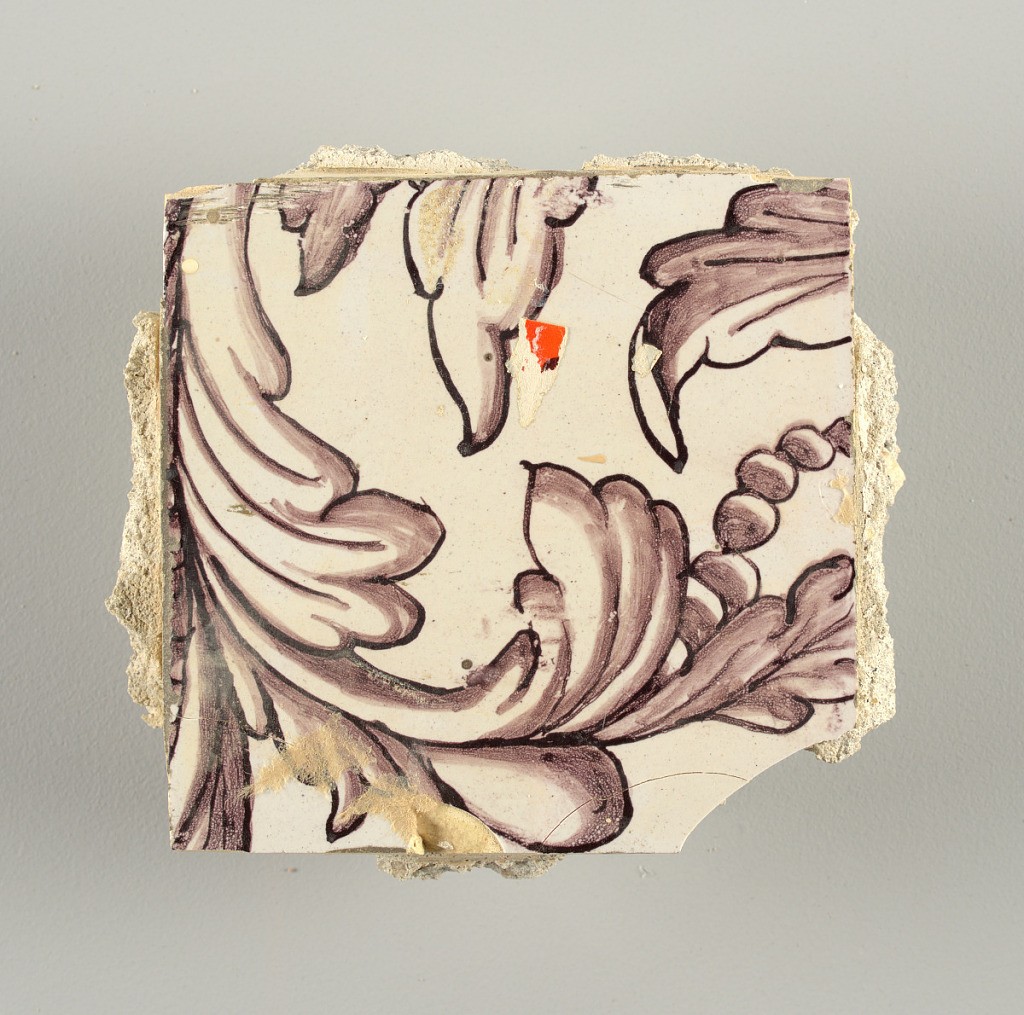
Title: Wall facing
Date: ca. 1725
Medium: tin-glazed earthenware, underglaze
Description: Two vertical rectangles, twenty-three tiles high.  A) Nine tiles wide at top; seven tiles wide at bottom.  B) Ten and one-half tiles wide.

Arabesque design of foliage.  A) with centered figure of Justice under a canopy.  B) with centered urn.